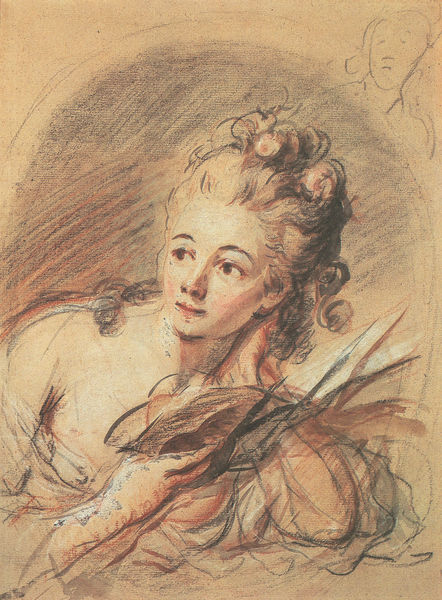
Titel: Bildnis einer Dame mit Buch
Künstler: Johann Anton de Peters
Institution: Köln, Wallraf-Richartz-Museum, Inventranr. Z 445
Schlagwörter: blau, hand, kopf, nackt, mädchen, blumen, busen, frankreich, frau, frisur, haar, hell, hintergrund, kleid, kreide, nase, pastell, schwarz, skizze, stirn, stützen, zeichnung, blick, dame, rot, tuch, fächer, jung, arm, augen, gesicht, hände, portrait, haare, stoff, augenbrauen, lippen, locken, rokoko, perücke, papier, bogen, tüll, vergilbt, nachdenklich, striche, fecher, ellebogen, schere, buch, schraffur, bleistift, heft, brief, achsel, aufgestützt, versonnen, lehnend, dekolte, anmutig, vorstudie, bleidtift